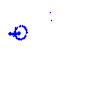
Particle: electron